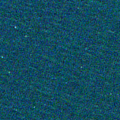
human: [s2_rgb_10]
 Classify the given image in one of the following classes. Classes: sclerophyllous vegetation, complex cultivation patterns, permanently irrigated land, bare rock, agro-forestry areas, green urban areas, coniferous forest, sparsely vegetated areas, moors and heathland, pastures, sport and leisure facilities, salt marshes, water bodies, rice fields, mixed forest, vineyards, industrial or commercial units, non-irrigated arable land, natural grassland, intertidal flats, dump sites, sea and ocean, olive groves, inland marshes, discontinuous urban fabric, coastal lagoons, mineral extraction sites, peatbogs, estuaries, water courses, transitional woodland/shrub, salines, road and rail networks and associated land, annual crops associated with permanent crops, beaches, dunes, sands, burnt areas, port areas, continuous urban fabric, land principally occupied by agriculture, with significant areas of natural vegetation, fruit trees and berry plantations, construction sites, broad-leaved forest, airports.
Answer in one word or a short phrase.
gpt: sea and ocean